Field crop: maize
Growth stage: 2
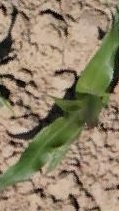
Species: maize